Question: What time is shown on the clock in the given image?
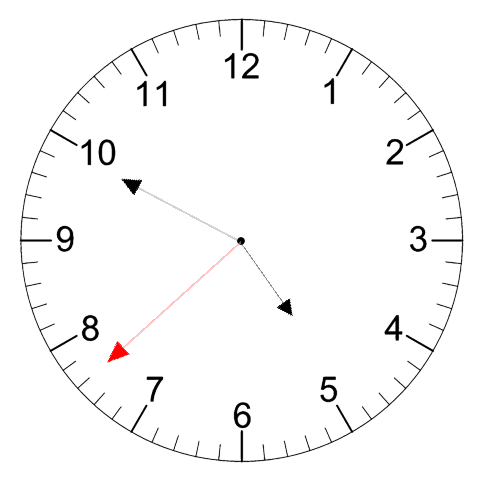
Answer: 04:49:38